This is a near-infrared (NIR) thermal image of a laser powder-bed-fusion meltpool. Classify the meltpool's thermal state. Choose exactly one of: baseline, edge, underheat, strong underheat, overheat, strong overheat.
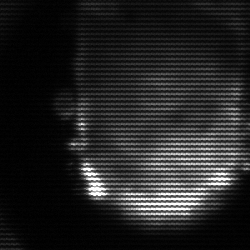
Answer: baseline